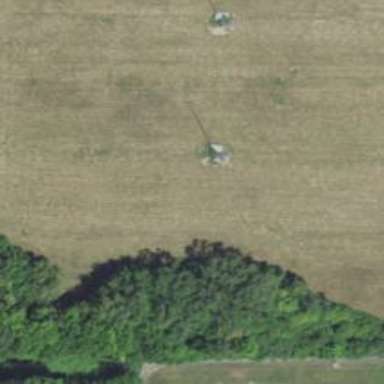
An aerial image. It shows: Mast tower used for communication.